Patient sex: M
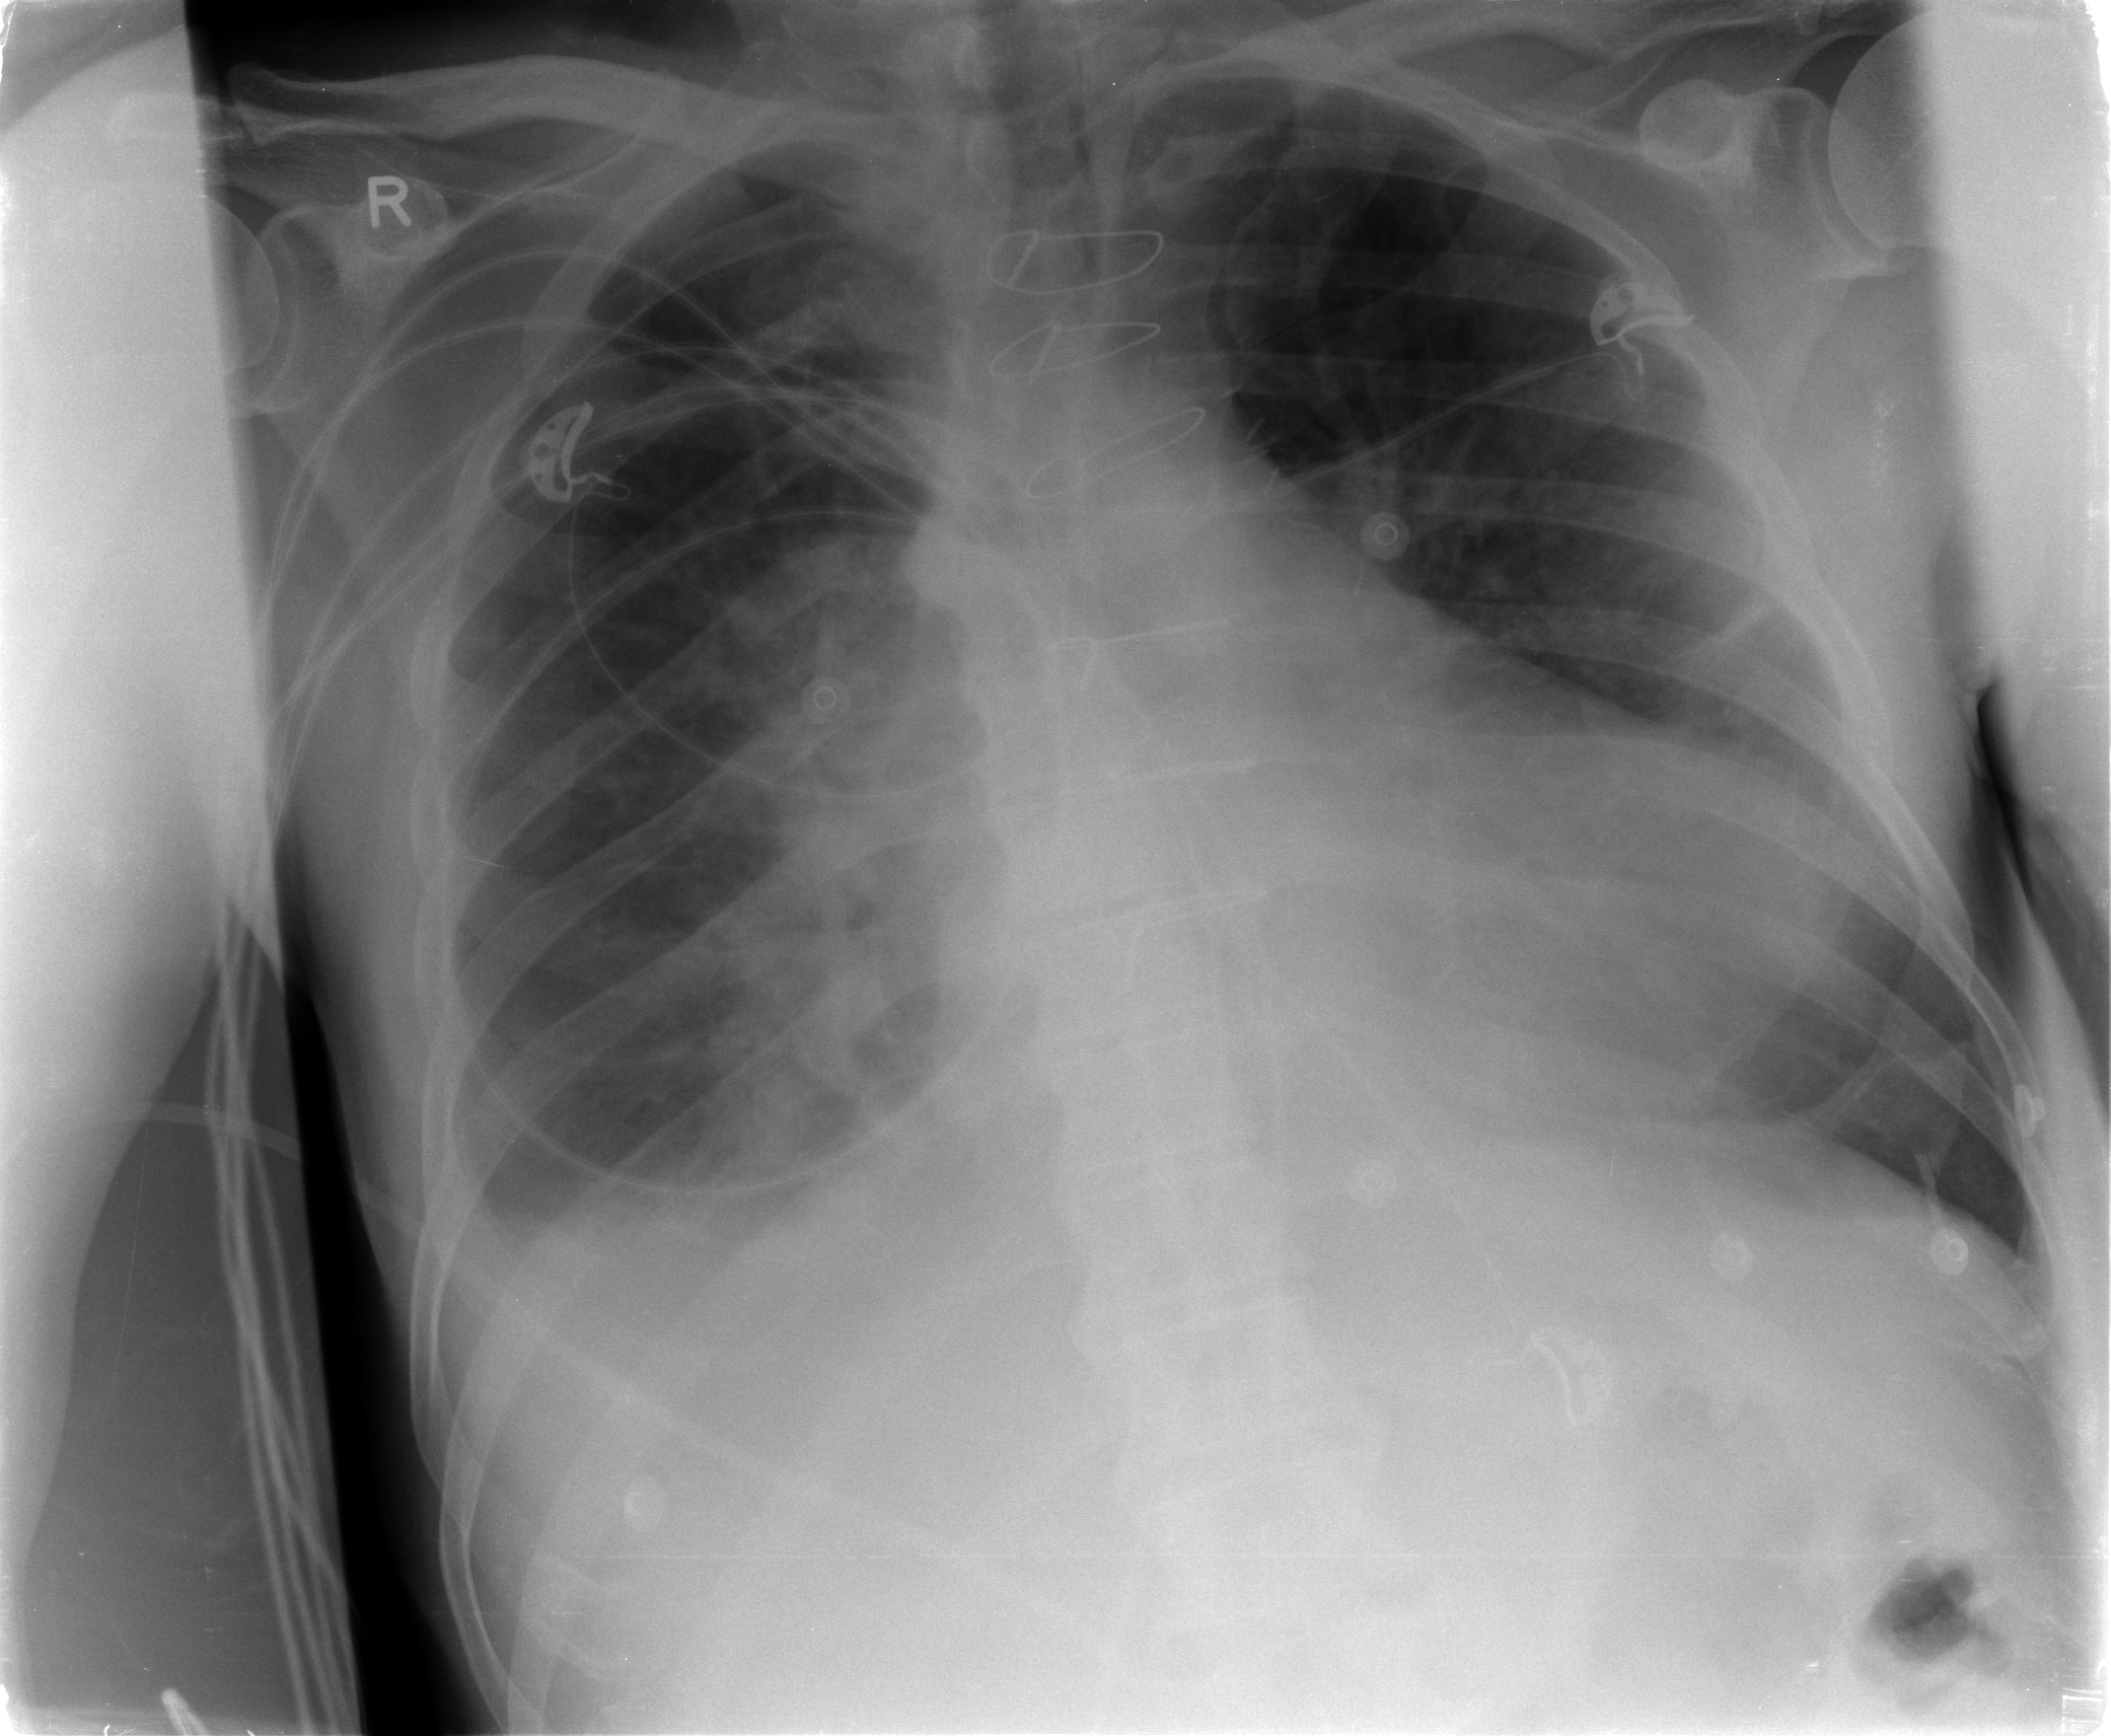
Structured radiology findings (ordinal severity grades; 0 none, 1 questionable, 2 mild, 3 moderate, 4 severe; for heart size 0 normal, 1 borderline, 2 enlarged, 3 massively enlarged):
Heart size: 1
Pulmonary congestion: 1
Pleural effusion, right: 2
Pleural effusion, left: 0
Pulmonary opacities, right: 2
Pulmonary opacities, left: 0
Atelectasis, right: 2
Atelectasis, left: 0